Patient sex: M
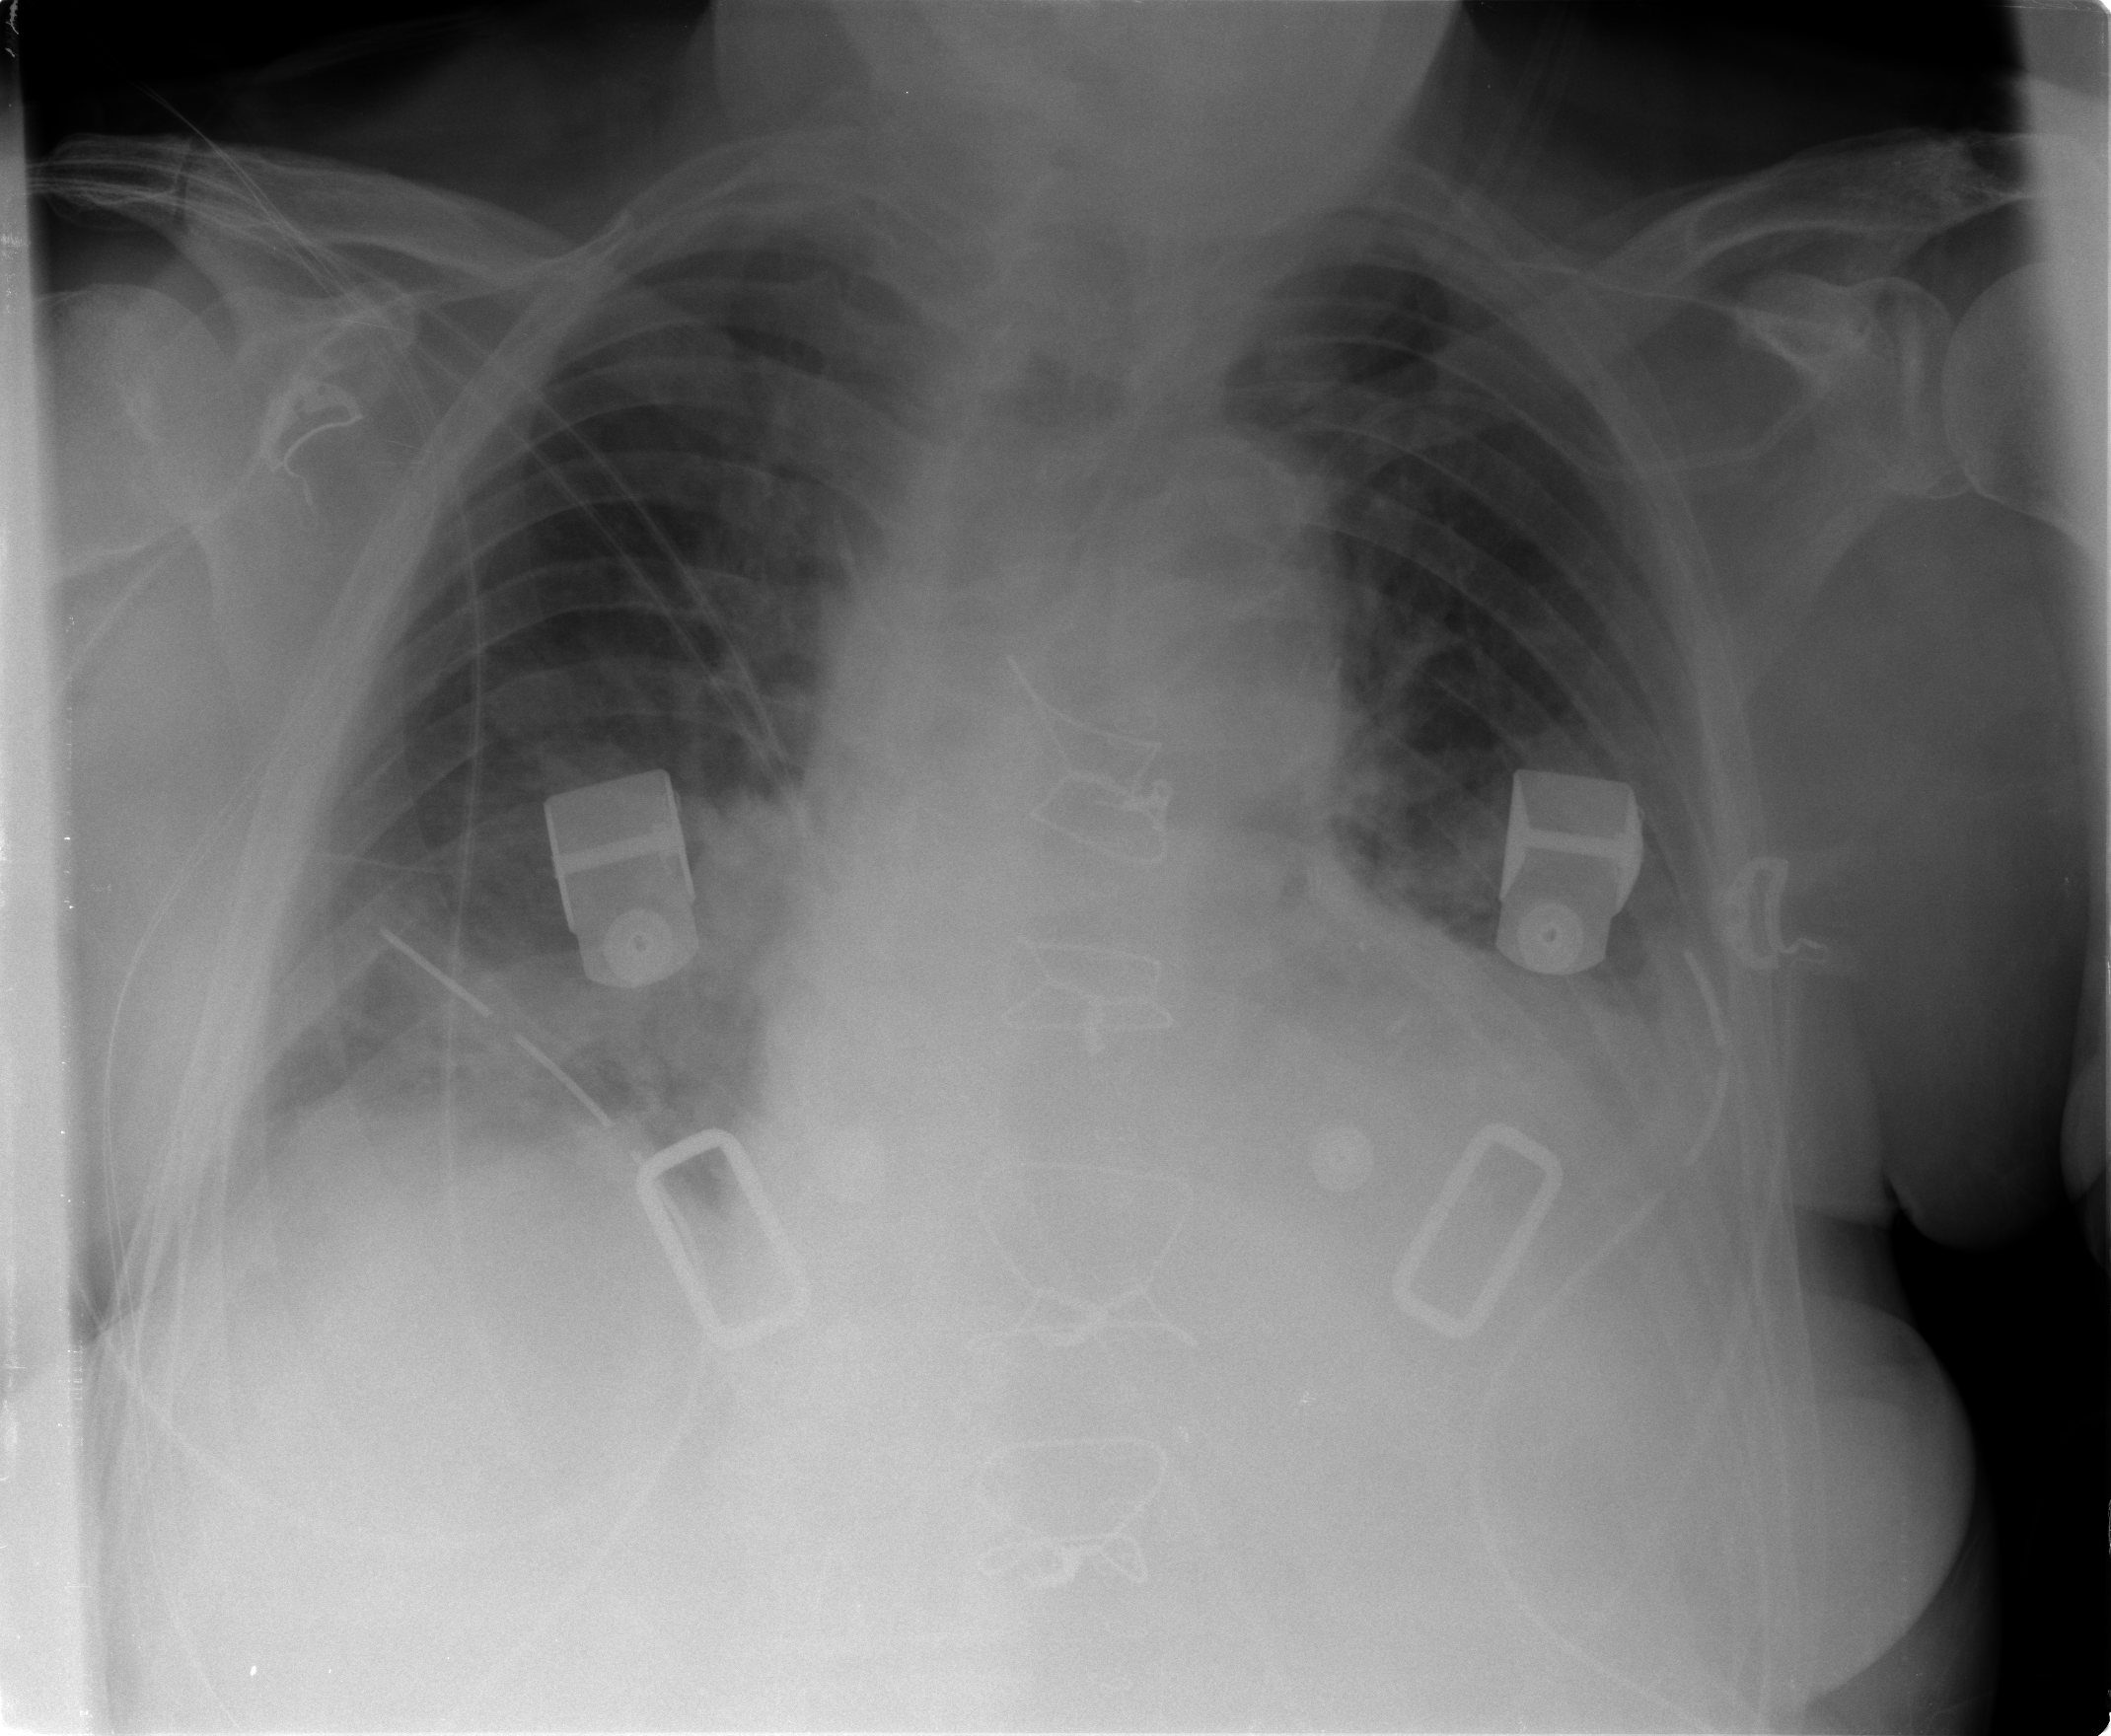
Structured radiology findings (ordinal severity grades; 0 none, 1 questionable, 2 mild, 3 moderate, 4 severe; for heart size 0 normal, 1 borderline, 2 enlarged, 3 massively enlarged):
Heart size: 2
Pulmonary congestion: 2
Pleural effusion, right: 2
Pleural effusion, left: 3
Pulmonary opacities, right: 2
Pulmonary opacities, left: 2
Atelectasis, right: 2
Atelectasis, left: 2